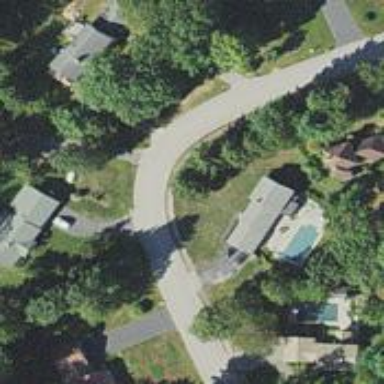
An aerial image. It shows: Residential road with asphalt surface and sidewalk on the left side.